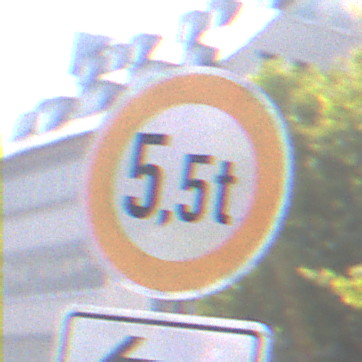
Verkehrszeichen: TatsaechlicheMasse
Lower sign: RichtungsangabeDurchPfeile2
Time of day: MorningAfternoon
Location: Outdoor (Urban)
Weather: Clear
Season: NotSpecified
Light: Natural